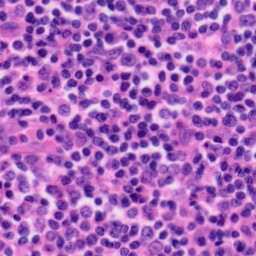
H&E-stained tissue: Tonsil